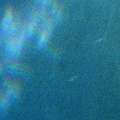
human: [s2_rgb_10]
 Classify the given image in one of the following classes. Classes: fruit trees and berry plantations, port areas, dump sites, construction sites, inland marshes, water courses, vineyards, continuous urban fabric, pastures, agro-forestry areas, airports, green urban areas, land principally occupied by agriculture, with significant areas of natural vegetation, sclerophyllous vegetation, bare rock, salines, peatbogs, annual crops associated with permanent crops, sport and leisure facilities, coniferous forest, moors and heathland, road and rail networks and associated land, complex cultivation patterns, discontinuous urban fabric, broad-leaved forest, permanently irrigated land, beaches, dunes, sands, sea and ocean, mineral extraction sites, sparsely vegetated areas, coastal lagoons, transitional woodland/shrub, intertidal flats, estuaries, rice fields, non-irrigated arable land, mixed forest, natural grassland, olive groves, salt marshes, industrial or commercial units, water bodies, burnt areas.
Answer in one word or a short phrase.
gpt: sea and ocean